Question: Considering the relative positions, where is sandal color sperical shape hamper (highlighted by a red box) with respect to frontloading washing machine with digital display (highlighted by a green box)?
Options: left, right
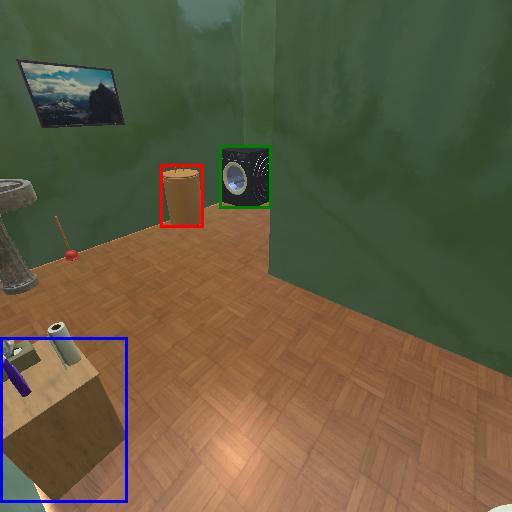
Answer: left